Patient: sex M, age 64
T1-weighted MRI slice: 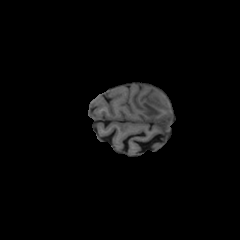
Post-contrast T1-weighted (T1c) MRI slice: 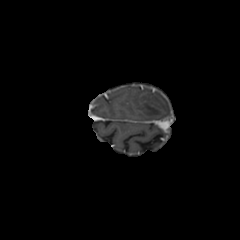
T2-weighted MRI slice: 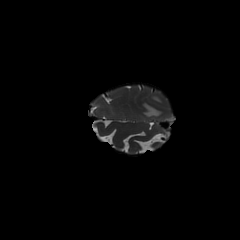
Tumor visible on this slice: yes
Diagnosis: Glioblastoma, IDH-wildtype
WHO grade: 4